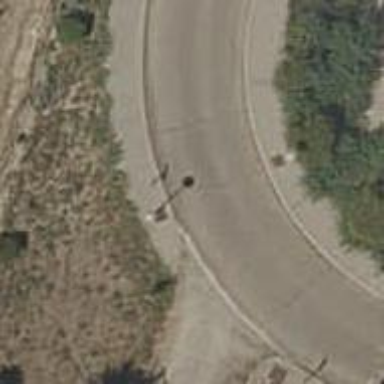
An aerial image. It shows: Road serving as parking aisle.